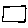
Label: square